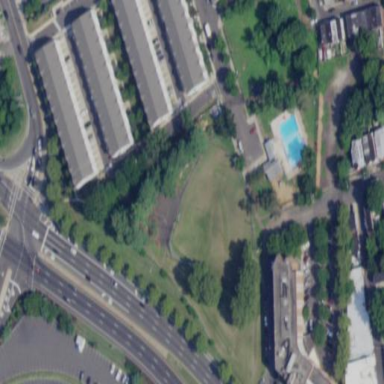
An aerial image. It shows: Lovely park for leisure and relaxation.